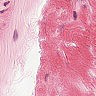
Metastatic tissue present: no